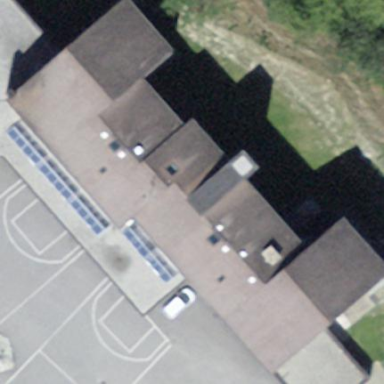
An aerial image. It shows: School building.